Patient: sex F, age 57
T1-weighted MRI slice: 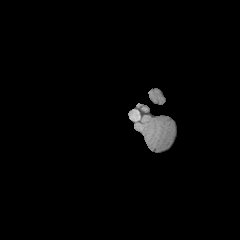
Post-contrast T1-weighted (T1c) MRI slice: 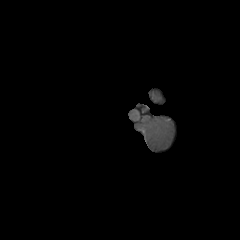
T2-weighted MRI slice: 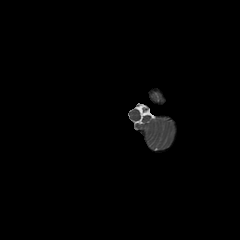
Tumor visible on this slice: no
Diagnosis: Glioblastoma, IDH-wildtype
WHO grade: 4